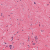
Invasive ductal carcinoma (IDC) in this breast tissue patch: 0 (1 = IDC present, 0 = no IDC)